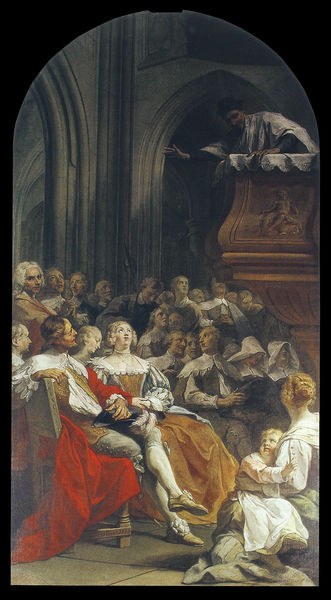
Titel: Der Hl. Vincent vor Paul predigend
Künstler: Jean Restout
Standort: Versailles, église Notre - Dame (EU - F)
Schlagwörter: gemälde, gruppe, mann, frauen, menschen, sitzen, braun, frau, kleid, licht, männer, stuhl, säule, weiss, rot, malerei, alt, gericht, kragen, innenraum, schauen, kirche, gewand, haare, redner, sitzend, kind, mutter, publikum, gotik, kinder, perücke, magd, bogen, schuhe, mauer, brun, rit, arkade, dom, gebet, kathedrale, prediger, gotisch, kanzel, spitzbogen, gemeinde, priester, predigt, gothik, zuhörer, gruppr, zuhören, perrücken, kid, hören, nonnen, predigen, gewandt